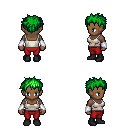
a pixel art fantasy rpg character, female body template, human, dark skin, white pirate shirt, red pants, green bedhead hairstyle, white cloth bracers, black shoes, four views (front, back, left, right), 2x2 character sprite sheet, small pixel art, hard edges, no anti-aliasing